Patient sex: F
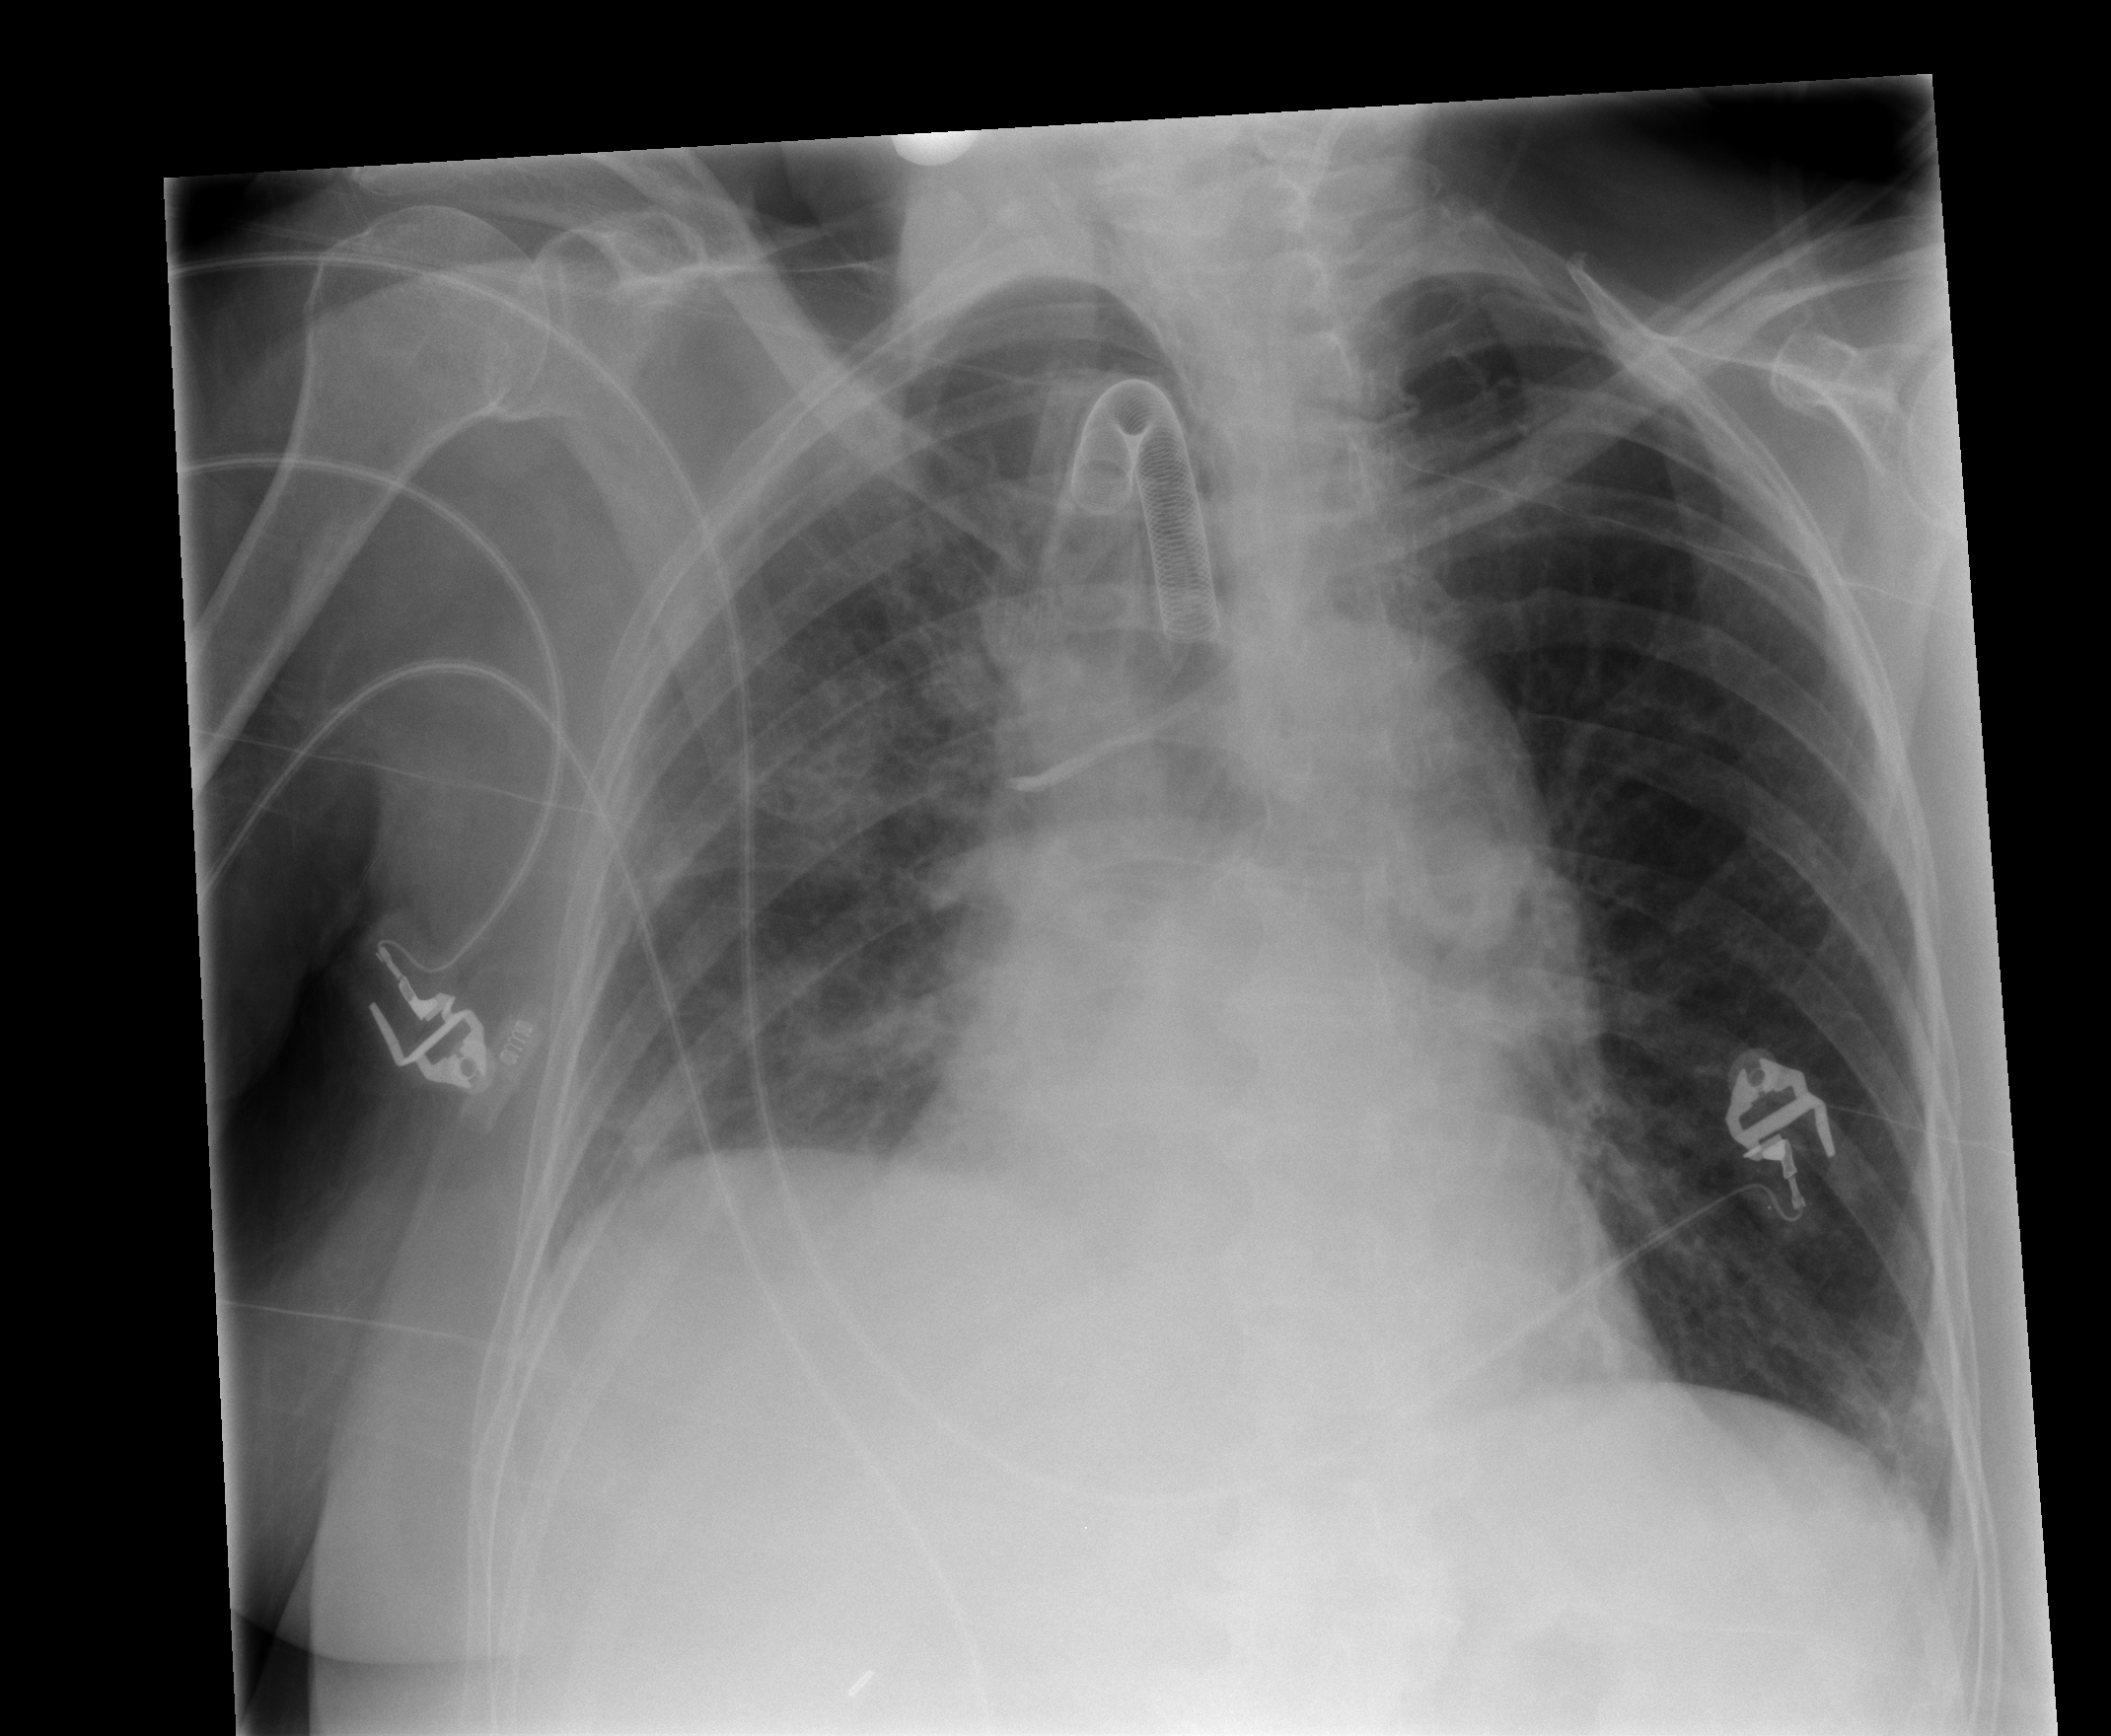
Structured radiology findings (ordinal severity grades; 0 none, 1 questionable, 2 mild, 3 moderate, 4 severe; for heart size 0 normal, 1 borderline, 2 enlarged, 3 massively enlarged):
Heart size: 1
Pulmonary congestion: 0
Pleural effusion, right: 0
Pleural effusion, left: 0
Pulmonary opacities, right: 3
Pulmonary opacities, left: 0
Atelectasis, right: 2
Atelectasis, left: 2